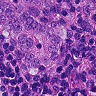
Metastatic tissue present: yes